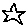
Label: star